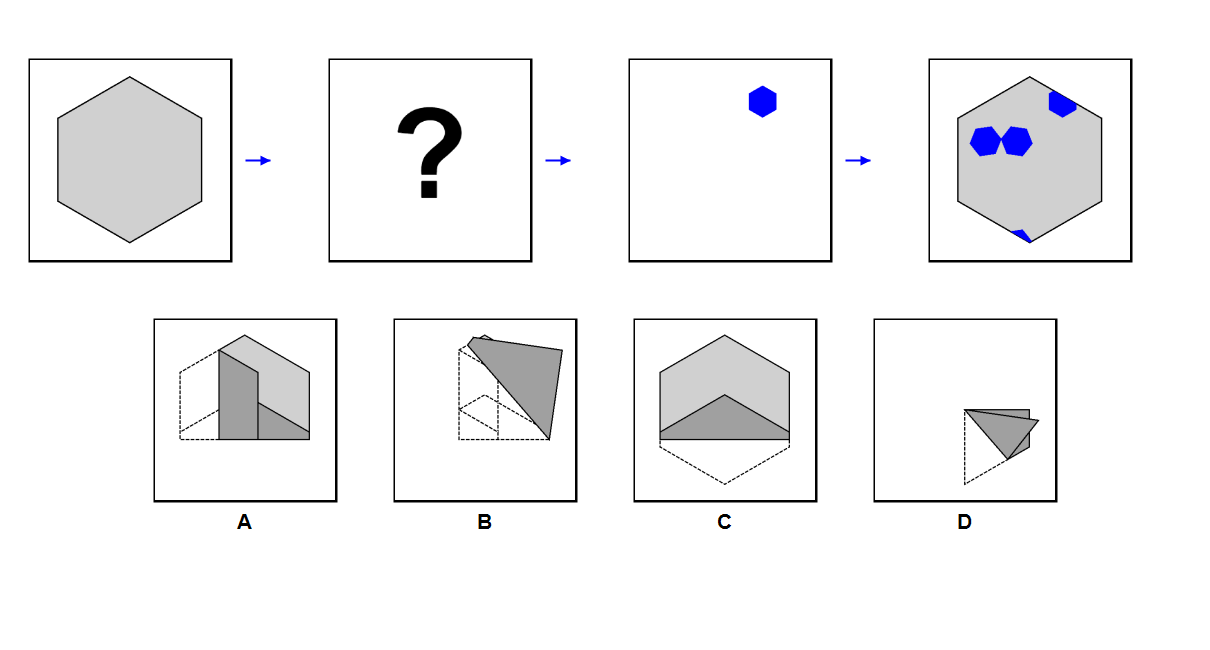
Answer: D